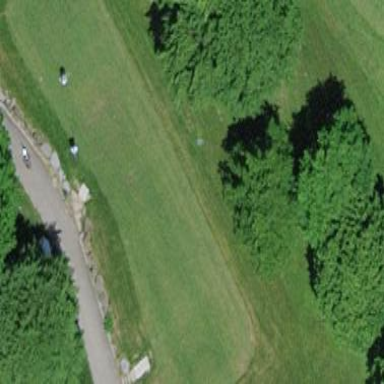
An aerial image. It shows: Grass area designated as golf tee.